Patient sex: M
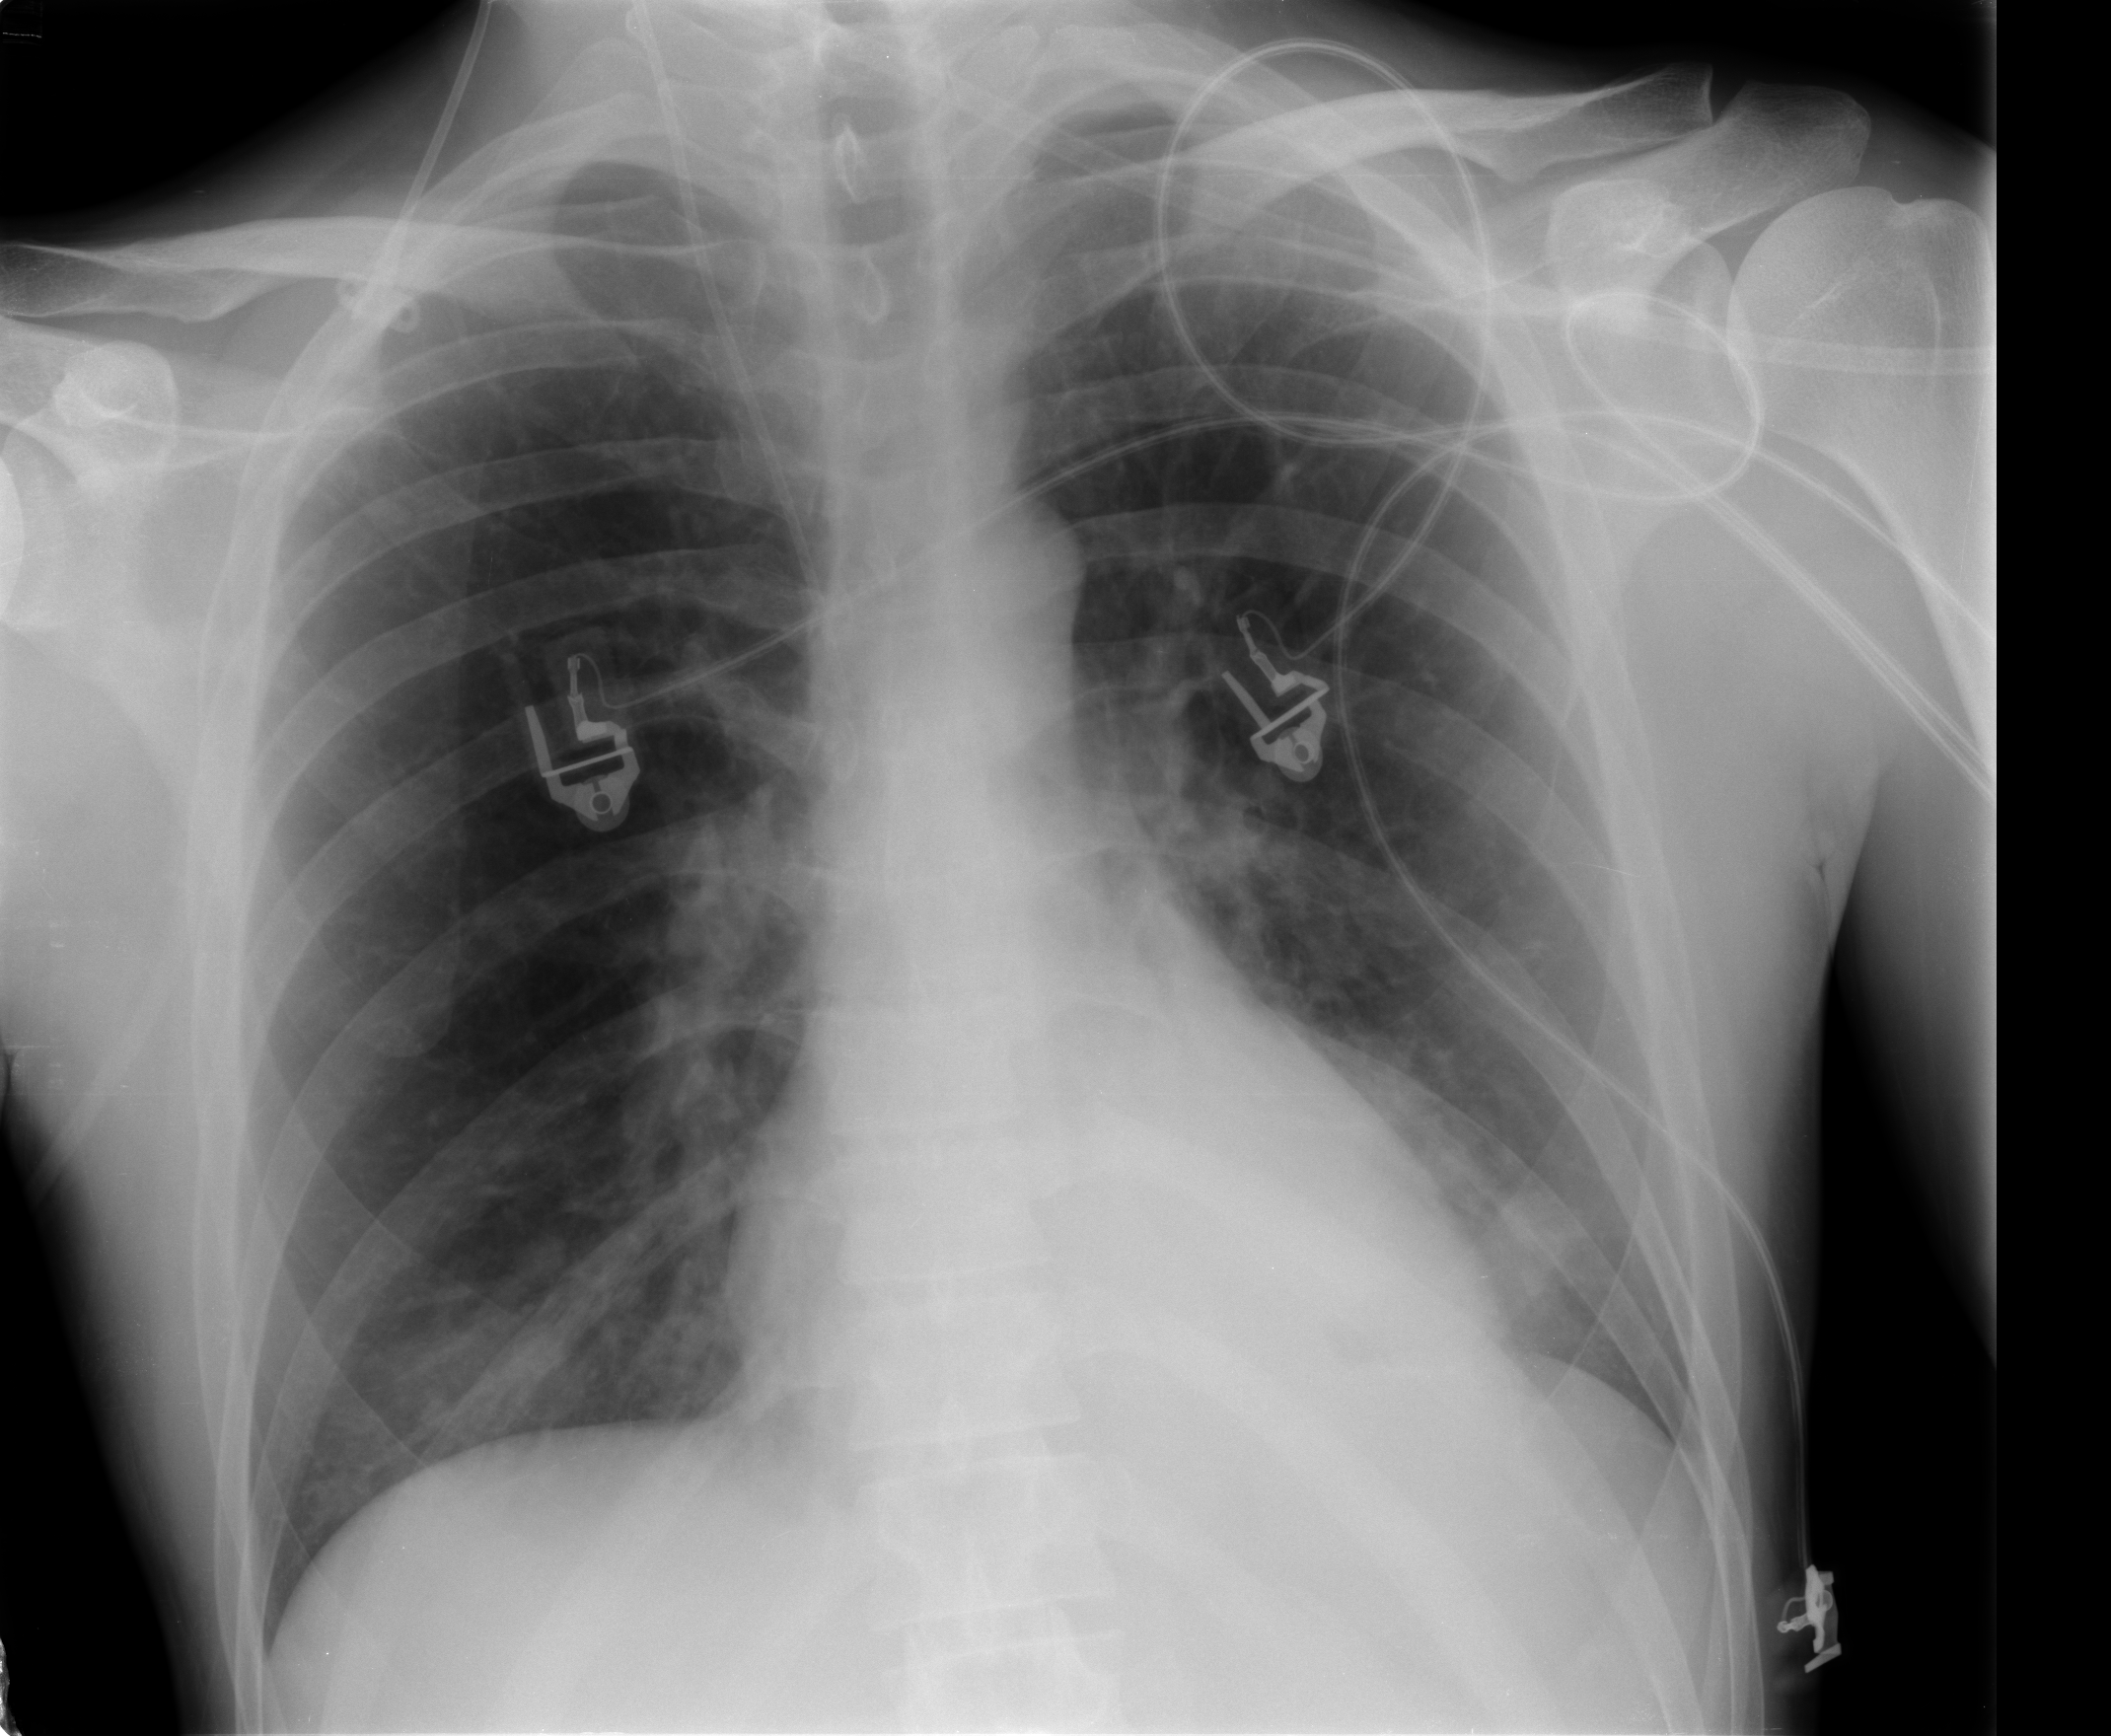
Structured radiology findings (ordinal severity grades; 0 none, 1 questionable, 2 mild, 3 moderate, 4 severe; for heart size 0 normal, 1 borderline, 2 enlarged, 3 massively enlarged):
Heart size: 0
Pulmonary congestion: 1
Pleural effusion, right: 0
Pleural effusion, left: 0
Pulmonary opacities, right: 1
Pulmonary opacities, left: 1
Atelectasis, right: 2
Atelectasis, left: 2